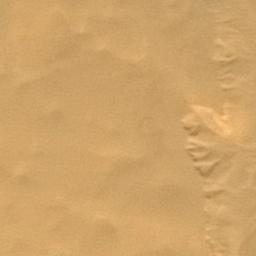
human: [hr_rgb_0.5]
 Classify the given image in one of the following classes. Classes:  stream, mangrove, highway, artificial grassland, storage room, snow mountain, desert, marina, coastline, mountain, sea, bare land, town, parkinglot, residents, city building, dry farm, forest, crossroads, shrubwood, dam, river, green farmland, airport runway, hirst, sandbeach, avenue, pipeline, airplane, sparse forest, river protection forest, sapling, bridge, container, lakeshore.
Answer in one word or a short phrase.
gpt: desert